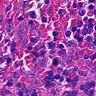
Metastatic tissue present: no